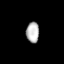
Tissue: lung
Cell type: Endothelial cells
Senescence score: 0.6107
Nuclear area (px): 262
Mean DAPI intensity: 181.328